Question: I want to create a ggforce annotation (via the 'geom_mark_*' functions) but I don't want the shape of the geom visible. I've tried setting various alpha levels to zero but to no avail. In other words, I want to preserve the annotation line and label in the reprex below. How can I conceal it?
Edit: in response to one possible solution below, I can't use the color argument because I have more than one background color.
'''
library(tidyverse)
#> Warning: package 'ggplot2' was built under R version 4.0.5
#> Warning: package 'dplyr' was built under R version 4.0.5
library(ggforce)
#> Warning: package 'ggforce' was built under R version 4.0.4
df2 <- tibble(
x = 1:10,
y = rnorm(10),
z = LETTERS[1:10]
)
ggplot(df2, aes(x, y)) +
geom_point() +
geom_mark_circle(
aes(label = z, filter = x == 5)
) +
annotate(
"rect",
xmin = 0,
xmax = 5,
ymin = -Inf,
ymax = Inf,
fill = "steelblue",
alpha = 0.3
) +
annotate(
"rect",
xmin = 5,
xmax = Inf,
ymin = -Inf,
ymax = Inf,
fill = "firebrick",
alpha = 0.3
)
'''

<URL>
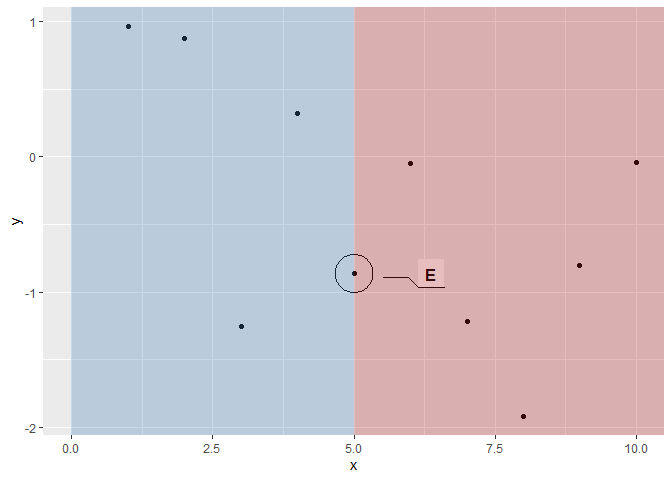
Answer: One trick I have used for my work is to set background the same color as mark:
'''
ggplot(df2, aes(x, y)) +
geom_point() +
geom_mark_circle(
aes(label = z, filter = x == 5), color = "grey90"
) +
theme(panel.background = element_rect("grey90"))
'''
<URL>
## Edit
'''
ggplot(df2, aes(x, y)) +
geom_point() +
geom_mark_circle(
aes(label = z, filter = x == 5), expand = unit(0, "mm")
) +
annotate(
"rect",
xmin = 0,
xmax = 5,
ymin = -Inf,
ymax = Inf,
fill = "steelblue",
alpha = 0.3
) +
annotate(
"rect",
xmin = 5,
xmax = Inf,
ymin = -Inf,
ymax = Inf,
fill = "firebrick",
alpha = 0.3
)
'''
<URL>